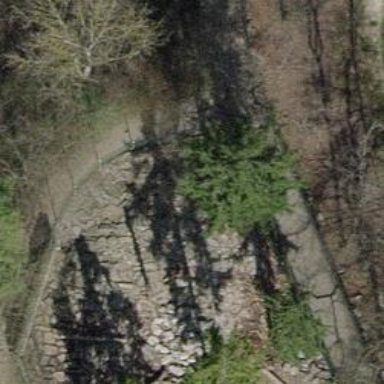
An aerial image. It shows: Evergreen needle-leaved tree.